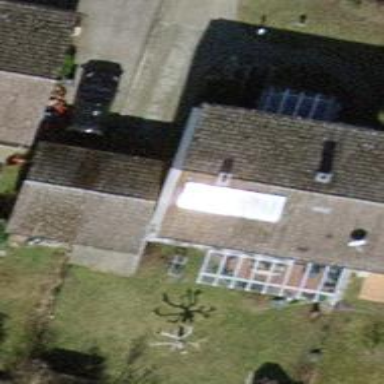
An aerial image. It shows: Group of garages.